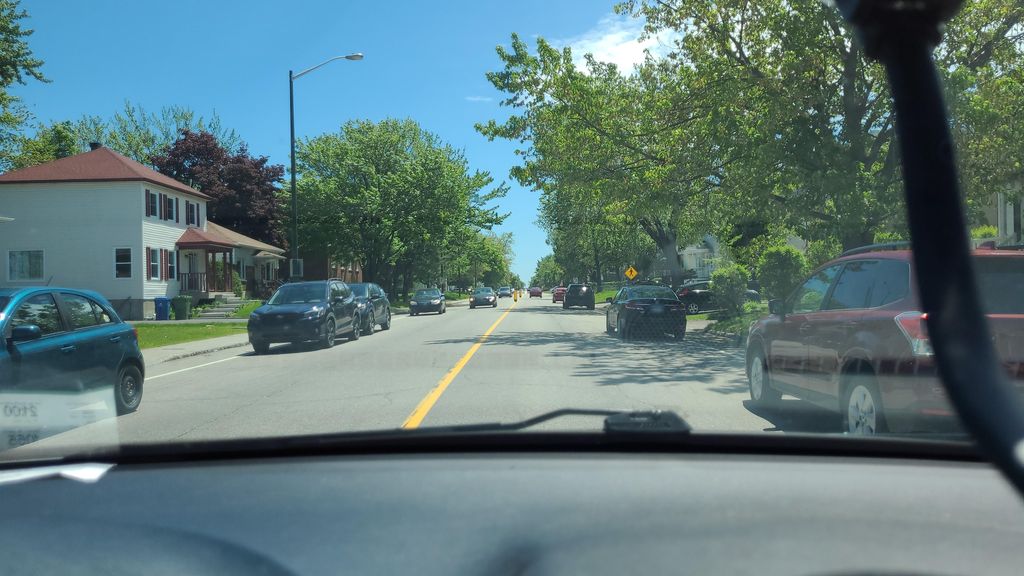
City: quebec_city